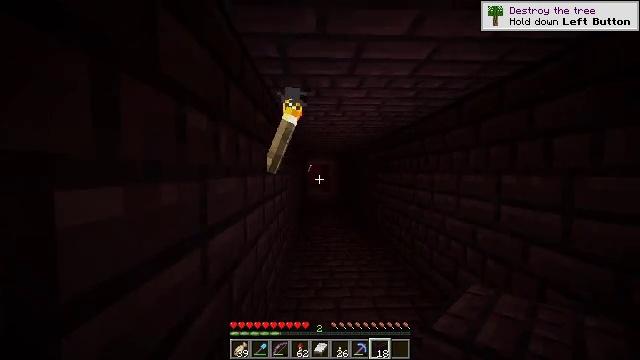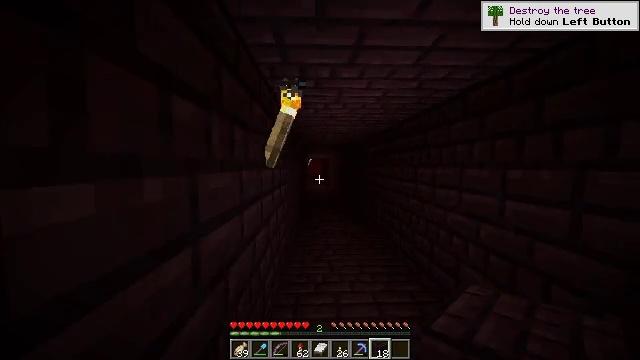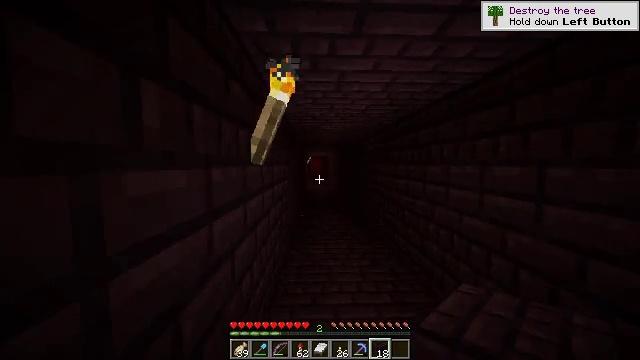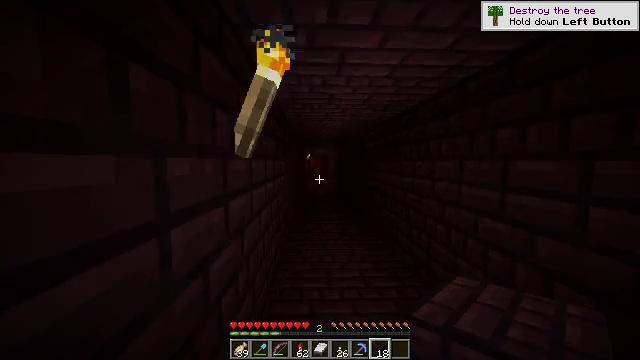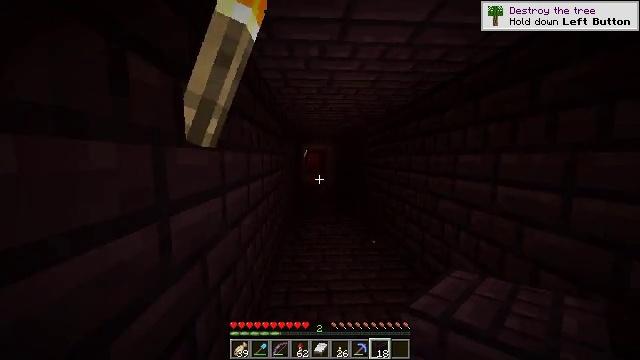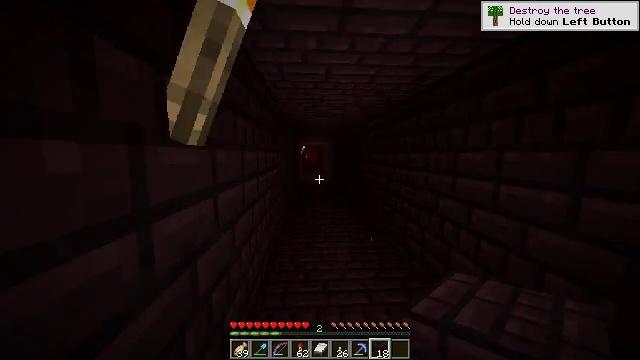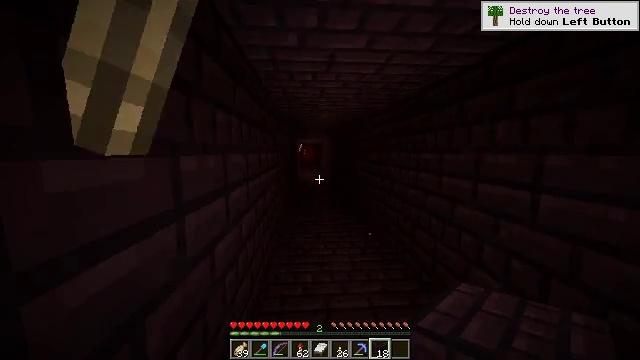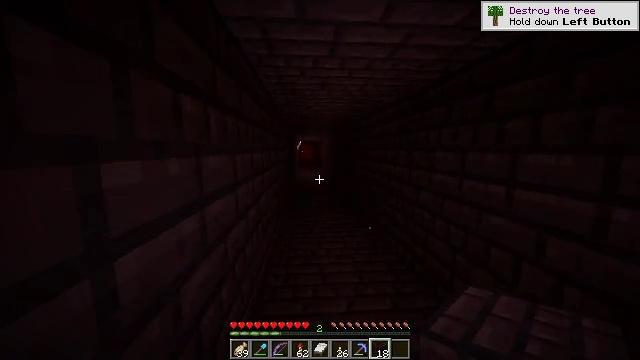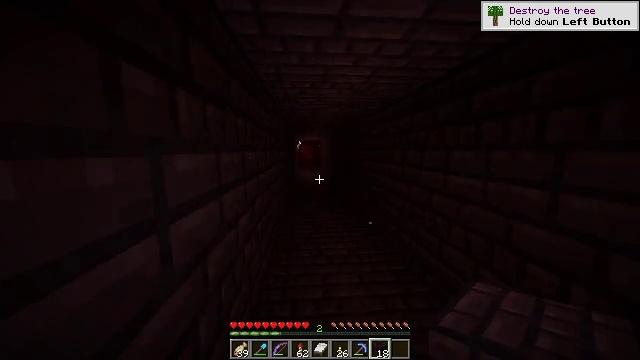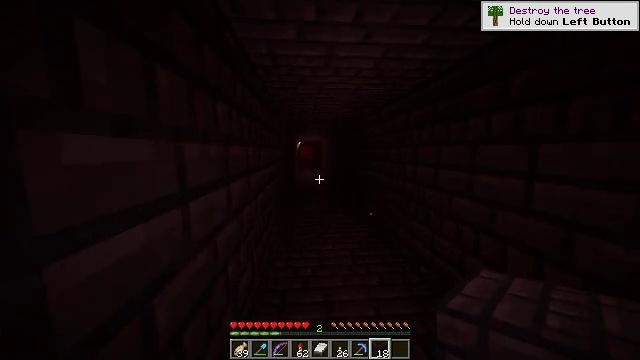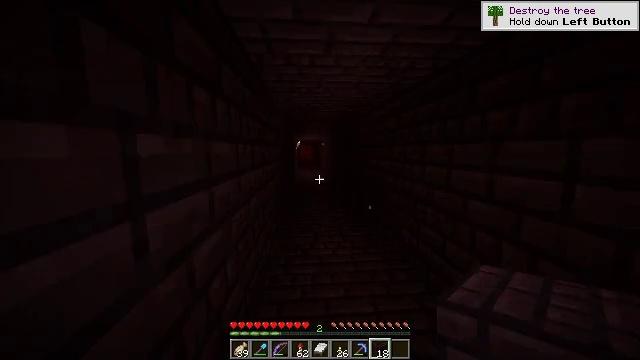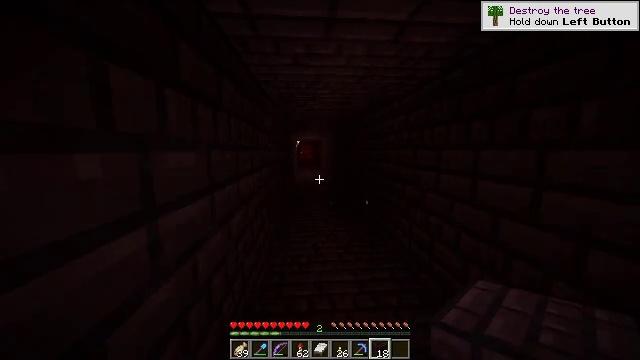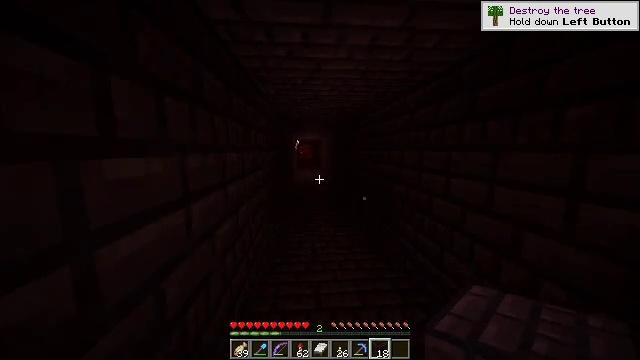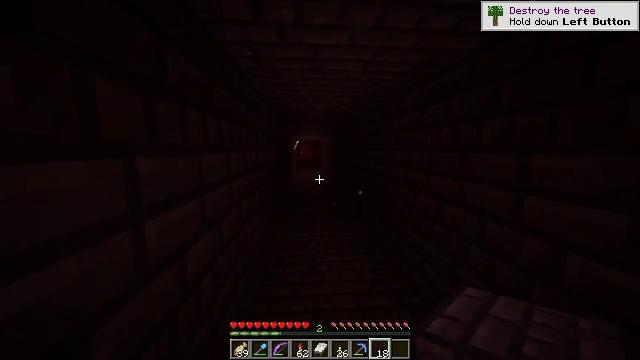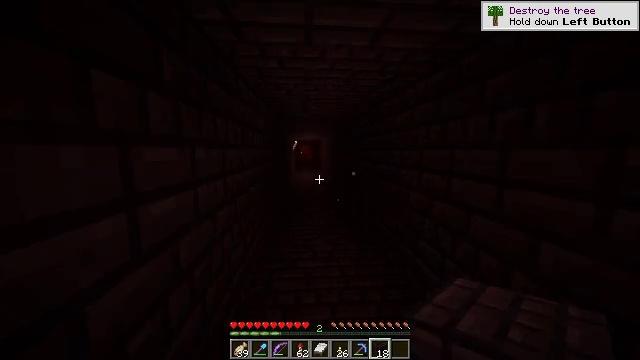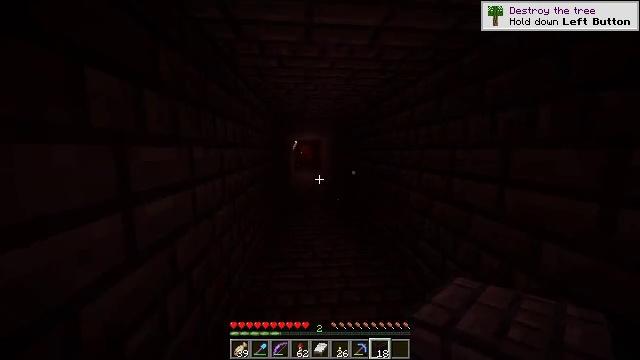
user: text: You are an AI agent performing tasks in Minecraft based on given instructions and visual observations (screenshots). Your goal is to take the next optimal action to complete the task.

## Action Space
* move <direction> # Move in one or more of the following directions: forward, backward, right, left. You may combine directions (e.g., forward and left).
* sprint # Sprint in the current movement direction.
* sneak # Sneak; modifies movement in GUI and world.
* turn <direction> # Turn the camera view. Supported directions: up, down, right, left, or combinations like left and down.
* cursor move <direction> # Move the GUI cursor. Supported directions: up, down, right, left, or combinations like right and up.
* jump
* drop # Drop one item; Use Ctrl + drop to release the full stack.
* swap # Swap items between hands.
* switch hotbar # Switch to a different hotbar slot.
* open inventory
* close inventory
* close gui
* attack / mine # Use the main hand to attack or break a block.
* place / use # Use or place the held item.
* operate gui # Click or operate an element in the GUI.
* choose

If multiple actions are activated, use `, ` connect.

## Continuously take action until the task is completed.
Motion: motion action
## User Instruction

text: Use the crafting table to make a nether brick slab.
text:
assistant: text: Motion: move forward, turn down
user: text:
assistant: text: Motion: move forward
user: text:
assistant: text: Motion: move forward
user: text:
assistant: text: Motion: move forward
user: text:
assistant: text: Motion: move forward
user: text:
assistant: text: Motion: move forward
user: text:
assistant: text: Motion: move forward
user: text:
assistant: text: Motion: move forward
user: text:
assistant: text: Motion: move forward
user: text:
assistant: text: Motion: move forward
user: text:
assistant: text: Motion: move forward
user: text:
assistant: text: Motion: move forward
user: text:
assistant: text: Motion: move forward
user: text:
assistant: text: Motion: move forward
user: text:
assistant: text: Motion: move forward
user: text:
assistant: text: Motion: move forward
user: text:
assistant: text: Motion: no_op
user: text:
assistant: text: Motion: no_op
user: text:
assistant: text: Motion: no_op
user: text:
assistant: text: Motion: no_op
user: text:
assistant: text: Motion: move forward
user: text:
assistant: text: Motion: move forward
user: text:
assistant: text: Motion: no_op
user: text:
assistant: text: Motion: no_op
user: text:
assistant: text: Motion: no_op
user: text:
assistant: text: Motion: move forward
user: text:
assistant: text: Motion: move forward
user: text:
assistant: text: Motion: move forward
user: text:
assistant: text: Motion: move forward
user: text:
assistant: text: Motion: move forward